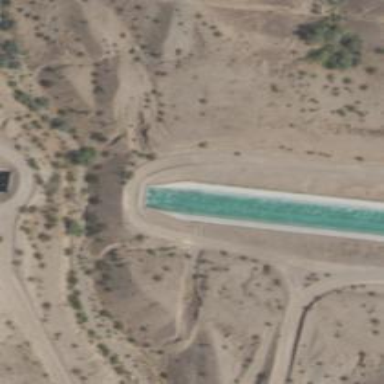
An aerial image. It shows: Water canal.